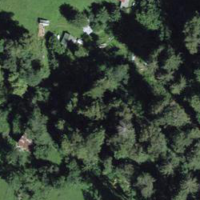
EUNIS habitat code: 44
Species observed at this site:
Oxalis acetosella
Lamium maculatum